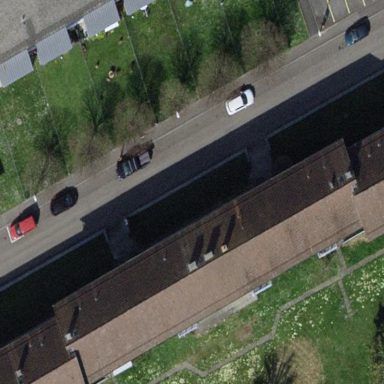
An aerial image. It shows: Street side parking area.